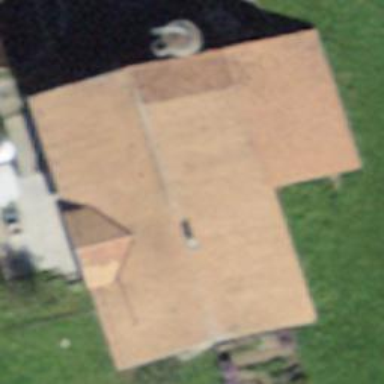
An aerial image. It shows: Farm building.